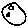
Label: moon